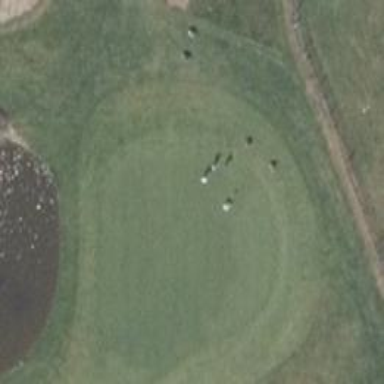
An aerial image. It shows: Golf hole.